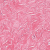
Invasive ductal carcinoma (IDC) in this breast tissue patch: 0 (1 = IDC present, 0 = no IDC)